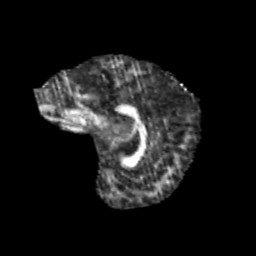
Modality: FA
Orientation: sagittal
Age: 9
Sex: male
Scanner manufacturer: siemens
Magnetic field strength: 3 T
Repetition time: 3.8 s
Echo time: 0.07 s